Milling tool wear sample.
Tool blade image: 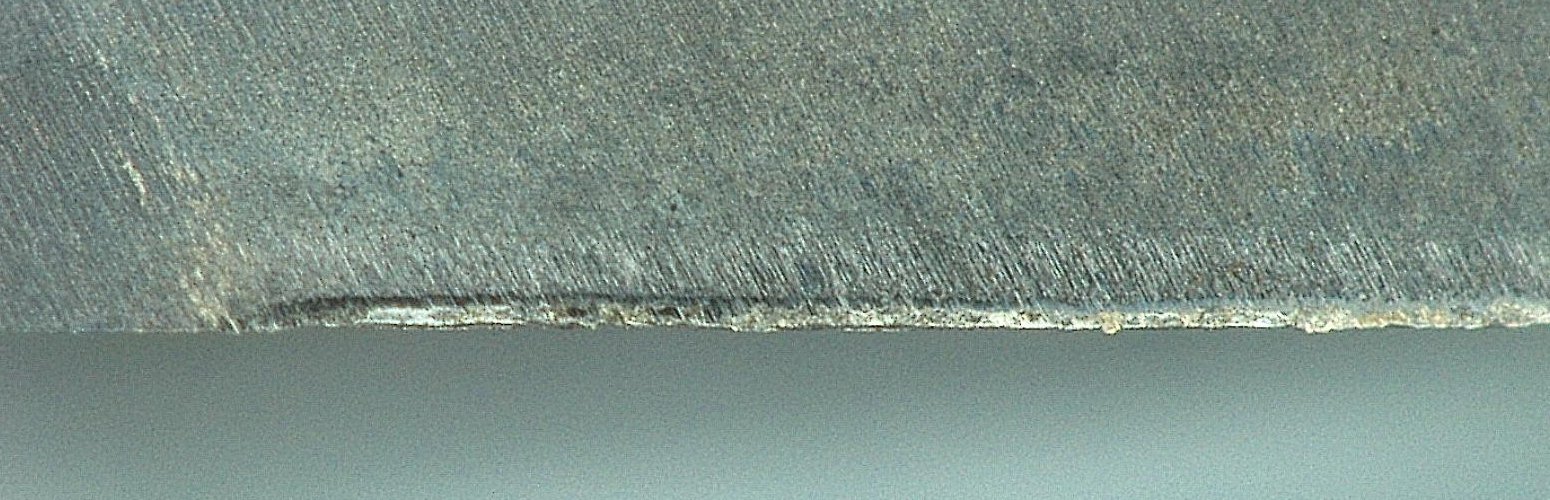
Chip image: 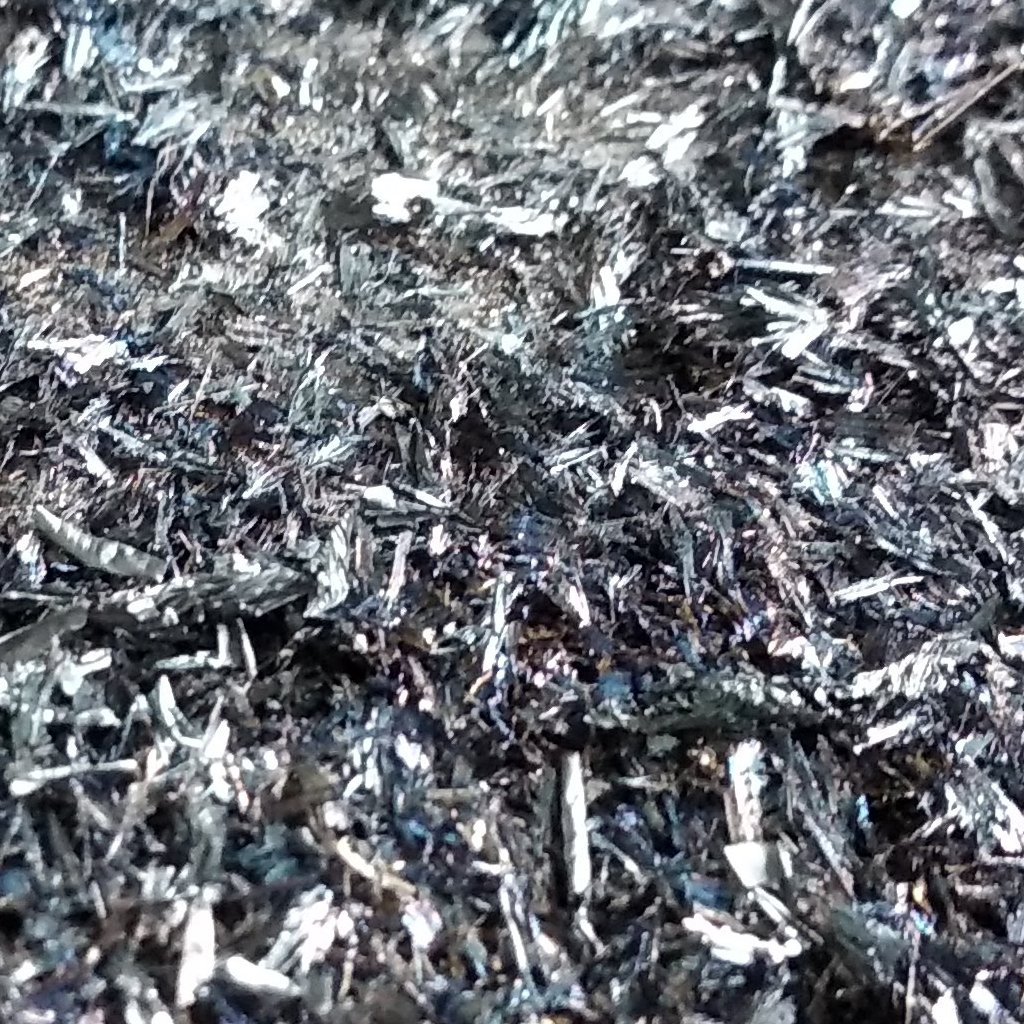
Workpiece image: 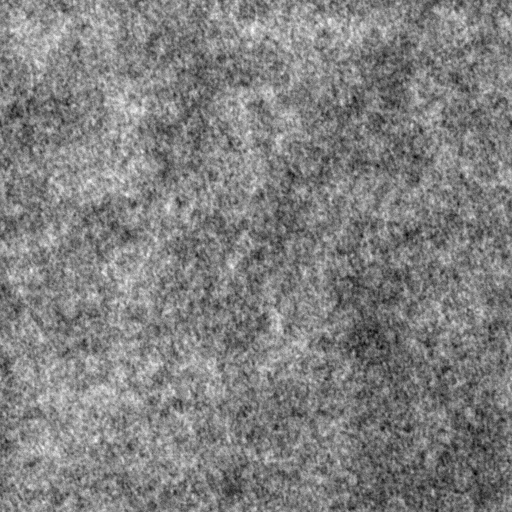
Tool wear state: dulled
Gaps: 13.15
Flank wear: 121.26
Overhang: 10.46
Force-signal Mel-spectrograms (X, Y, Z axes): 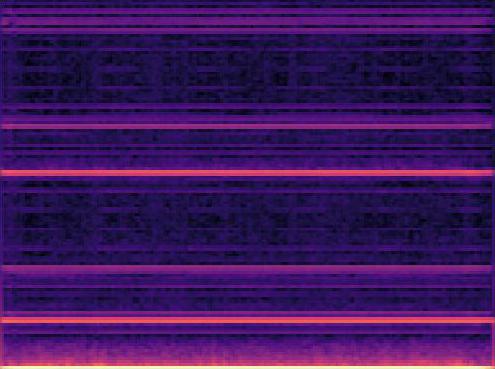 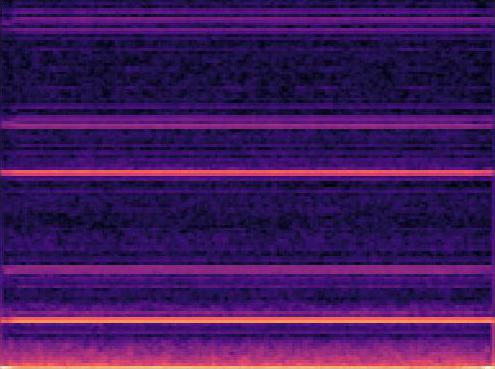 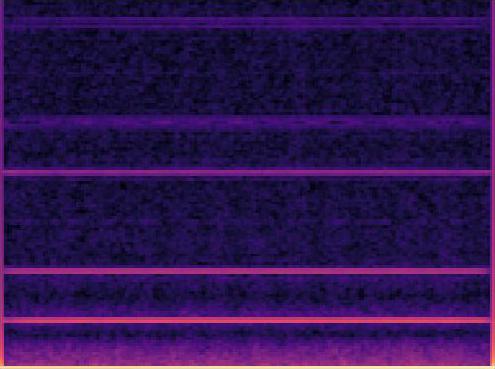
Force-signal scalograms (X, Y, Z axes): 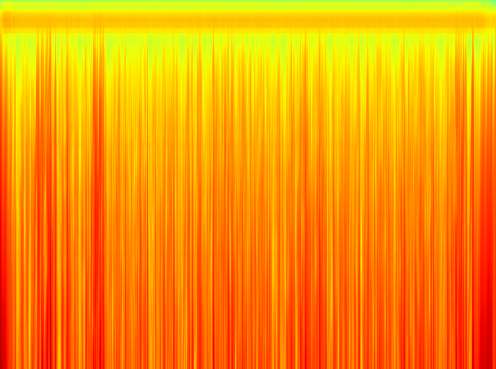 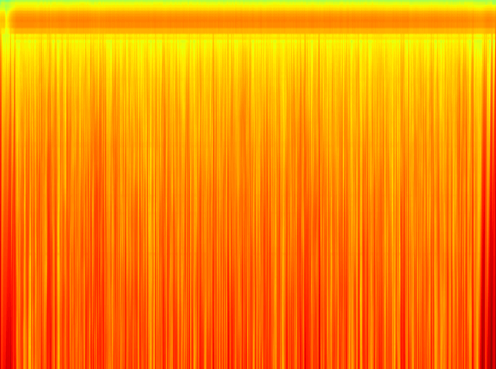 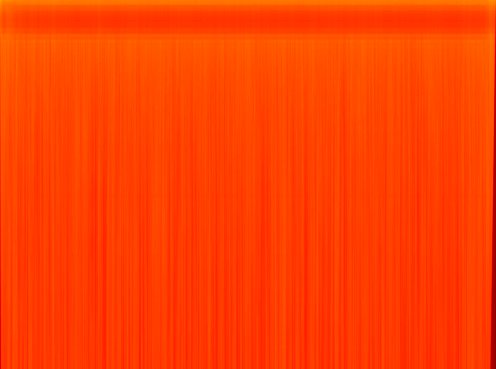
Force phase: accelerated_severe_wear